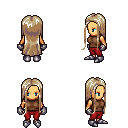
a pixel art fantasy rpg character, female body template, human, tanned skin, brown sleeveless shirt, red pants, white blonde extra-long hairstyle, metal gloves, metal boots, four views (front, back, left, right), 2x2 character sprite sheet, small pixel art, hard edges, no anti-aliasing